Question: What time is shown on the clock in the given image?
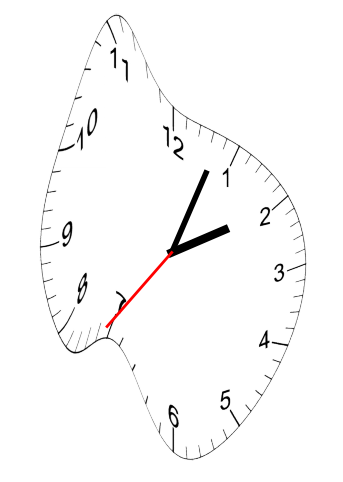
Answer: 02:03:36